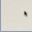
Piece: xx